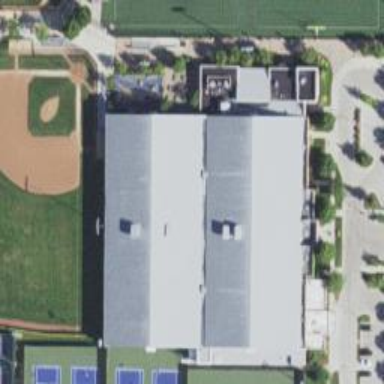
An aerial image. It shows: Public building within sports center specializing in tennis.